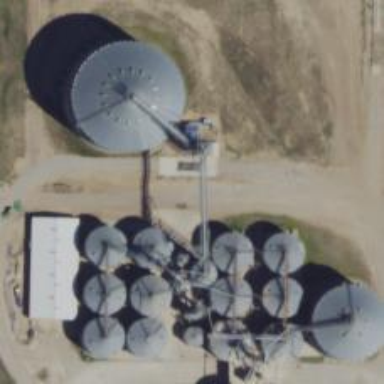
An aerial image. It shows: Silo.